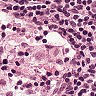
Metastatic tissue present: no